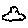
Label: cloud